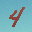
Label: 4